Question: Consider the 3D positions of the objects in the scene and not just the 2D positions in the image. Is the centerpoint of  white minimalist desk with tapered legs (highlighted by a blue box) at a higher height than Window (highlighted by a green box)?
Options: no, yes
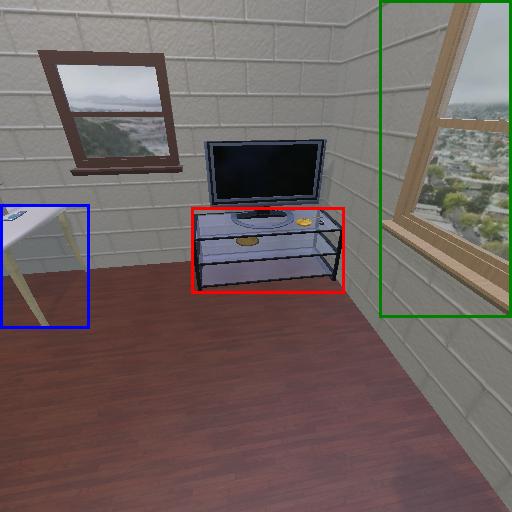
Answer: no